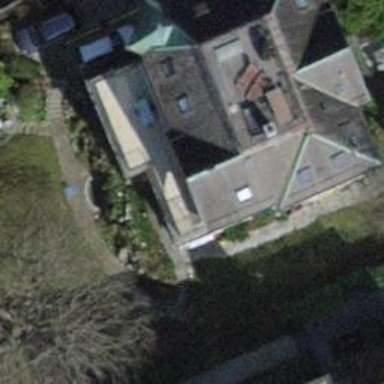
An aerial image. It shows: Building with half-hipped roof.